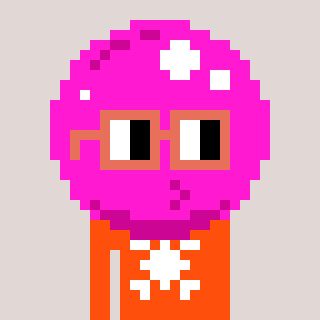
a pixel art character with square orange glasses, a bubblegum-shaped head and a orange-colored body on a warm background